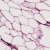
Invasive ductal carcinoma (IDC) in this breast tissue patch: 0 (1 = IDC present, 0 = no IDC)